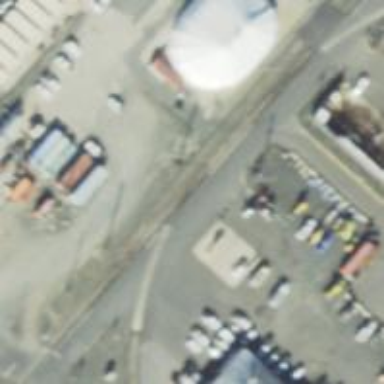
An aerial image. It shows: Rail spur service.